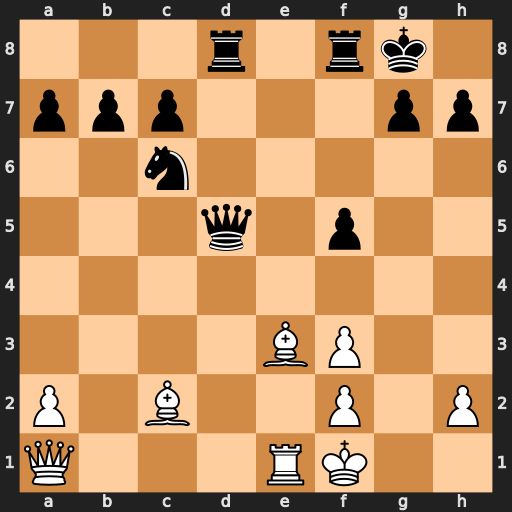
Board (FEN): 3r1rk1/ppp3pp/2n5/3q1p2/8/4BP2/P1B2P1P/Q3RK2
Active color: w
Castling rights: -
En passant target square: -
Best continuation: Bb3 Qxb3 axb3